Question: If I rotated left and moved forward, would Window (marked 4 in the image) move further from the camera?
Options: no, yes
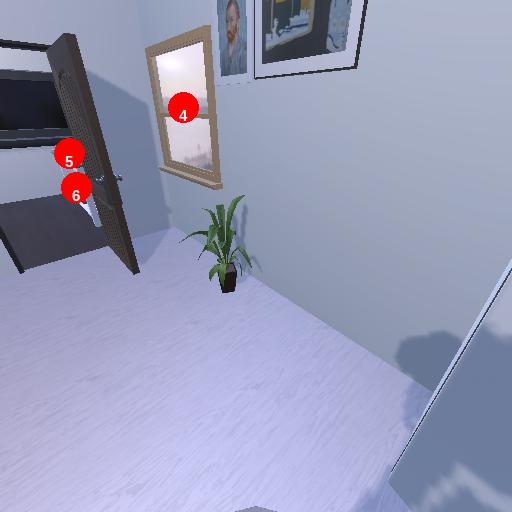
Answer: no